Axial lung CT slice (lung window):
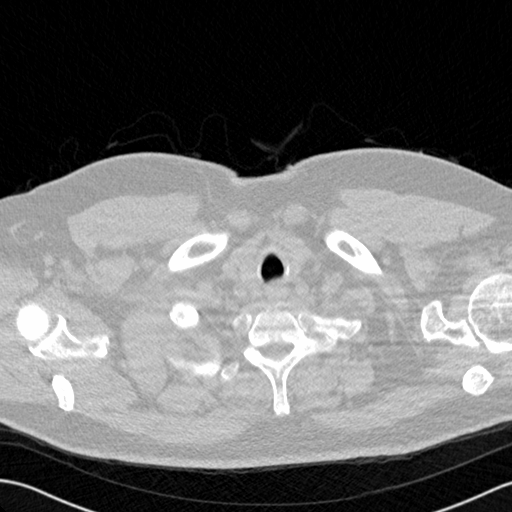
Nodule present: no